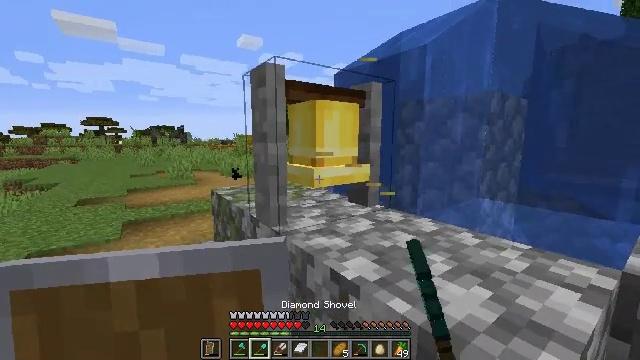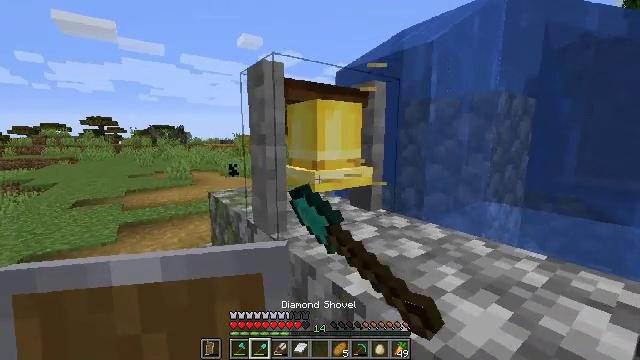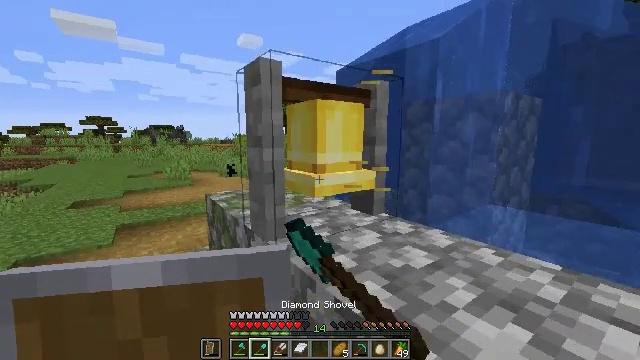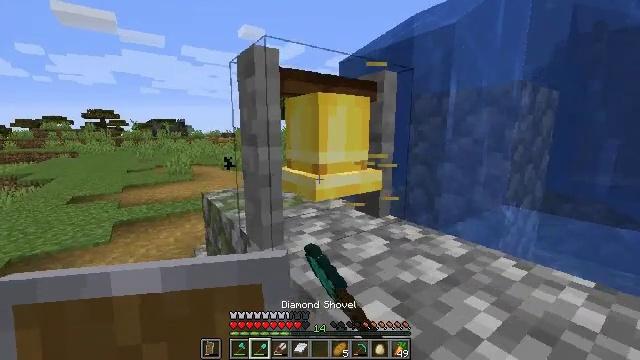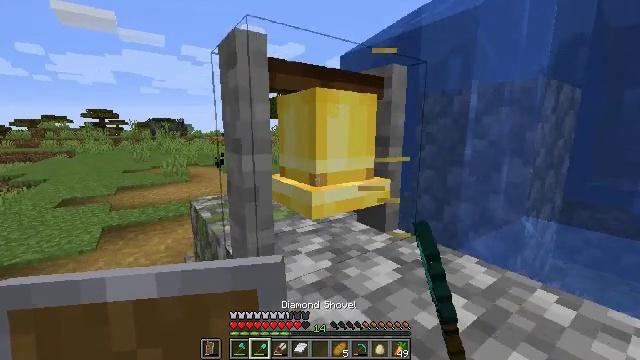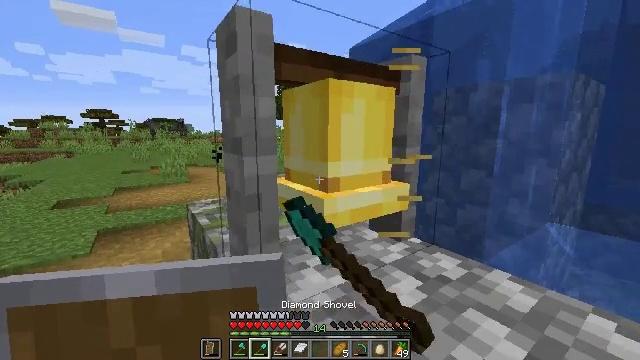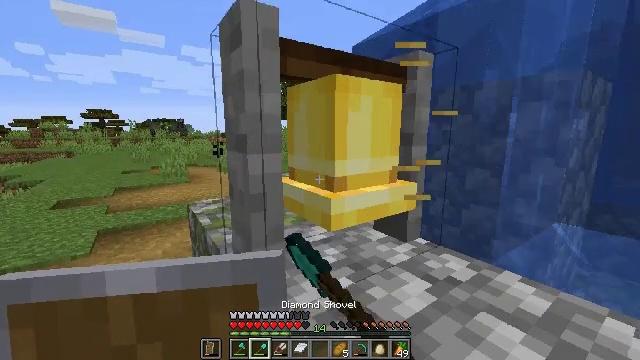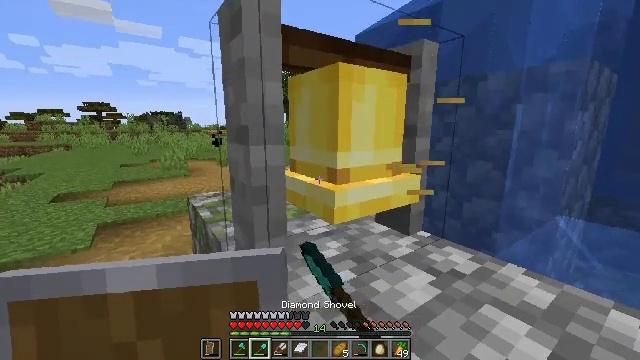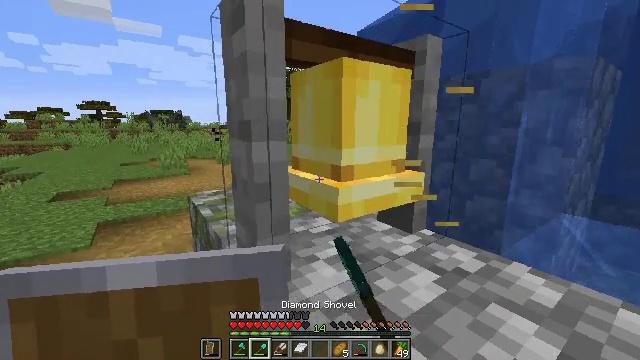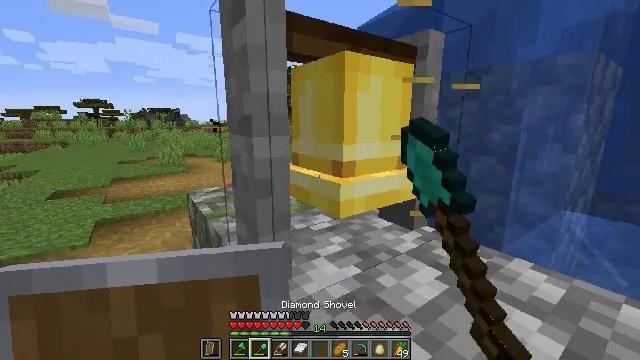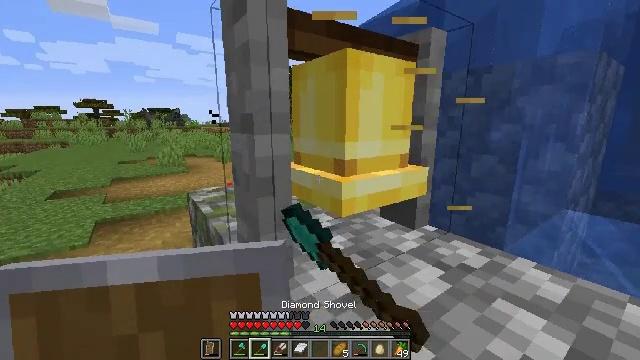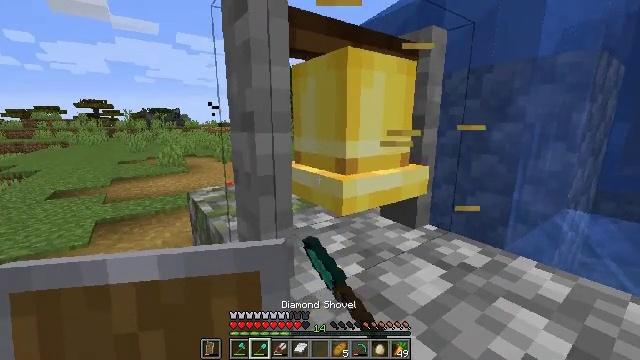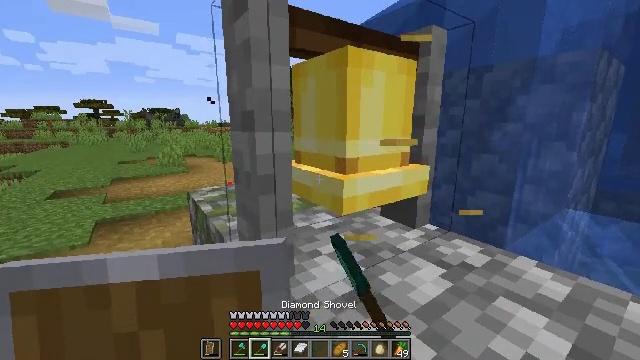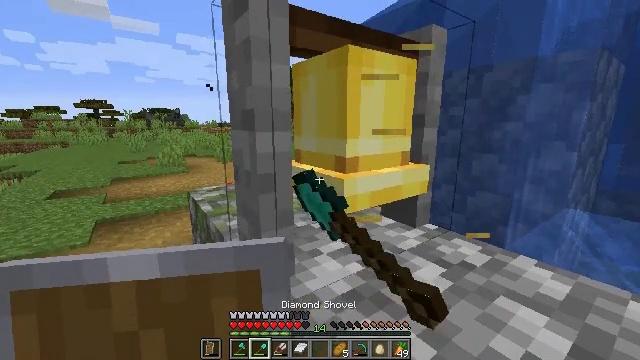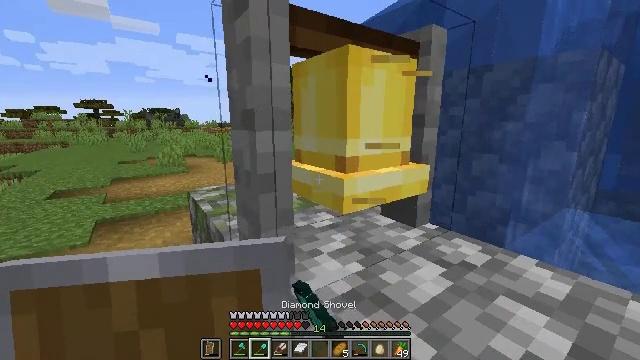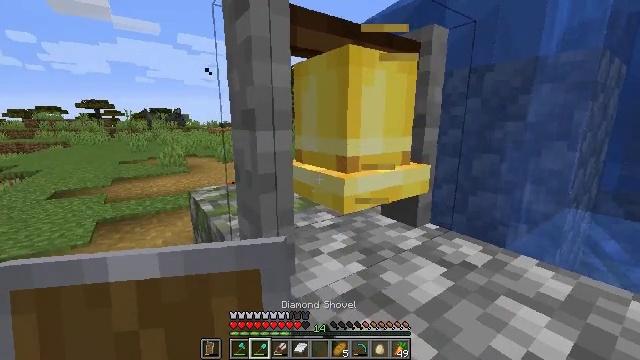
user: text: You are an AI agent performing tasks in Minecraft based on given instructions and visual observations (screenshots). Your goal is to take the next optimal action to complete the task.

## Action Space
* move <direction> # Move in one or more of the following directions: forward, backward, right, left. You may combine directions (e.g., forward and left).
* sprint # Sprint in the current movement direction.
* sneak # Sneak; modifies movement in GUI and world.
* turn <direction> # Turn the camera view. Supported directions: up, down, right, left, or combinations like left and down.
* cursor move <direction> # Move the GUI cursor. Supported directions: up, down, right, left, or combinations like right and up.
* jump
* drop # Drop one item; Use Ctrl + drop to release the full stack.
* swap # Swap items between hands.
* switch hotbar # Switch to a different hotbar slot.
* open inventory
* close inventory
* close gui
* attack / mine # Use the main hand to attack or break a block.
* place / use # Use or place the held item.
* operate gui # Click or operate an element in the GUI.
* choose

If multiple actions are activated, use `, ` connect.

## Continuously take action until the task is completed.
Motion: motion action
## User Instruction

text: Left click on the bell to mine it.
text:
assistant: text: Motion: move forward, attack / mine
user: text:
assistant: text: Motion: move forward, attack / mine
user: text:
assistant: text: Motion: move forward, turn down, attack / mine
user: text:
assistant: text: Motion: move forward, attack / mine
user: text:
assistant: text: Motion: attack / mine
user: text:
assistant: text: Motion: attack / mine
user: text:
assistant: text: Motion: turn down, attack / mine
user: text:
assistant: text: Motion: attack / mine
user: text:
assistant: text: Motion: attack / mine, switch to hotbar 2
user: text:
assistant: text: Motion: attack / mine, switch to hotbar 2
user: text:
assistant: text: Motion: attack / mine
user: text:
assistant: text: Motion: attack / mine
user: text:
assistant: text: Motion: attack / mine
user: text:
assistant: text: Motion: no_op
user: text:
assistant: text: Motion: no_op
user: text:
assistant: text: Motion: use / place
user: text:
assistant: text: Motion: use / place
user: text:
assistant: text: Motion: use / place
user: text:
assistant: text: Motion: use / place
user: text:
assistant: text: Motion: turn right and up
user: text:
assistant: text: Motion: no_op
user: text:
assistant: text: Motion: use / place
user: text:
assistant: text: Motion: use / place
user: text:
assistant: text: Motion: use / place
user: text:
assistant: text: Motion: no_op
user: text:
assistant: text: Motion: no_op
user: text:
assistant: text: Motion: no_op
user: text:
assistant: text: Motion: no_op
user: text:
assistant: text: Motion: no_op
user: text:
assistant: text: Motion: use / place